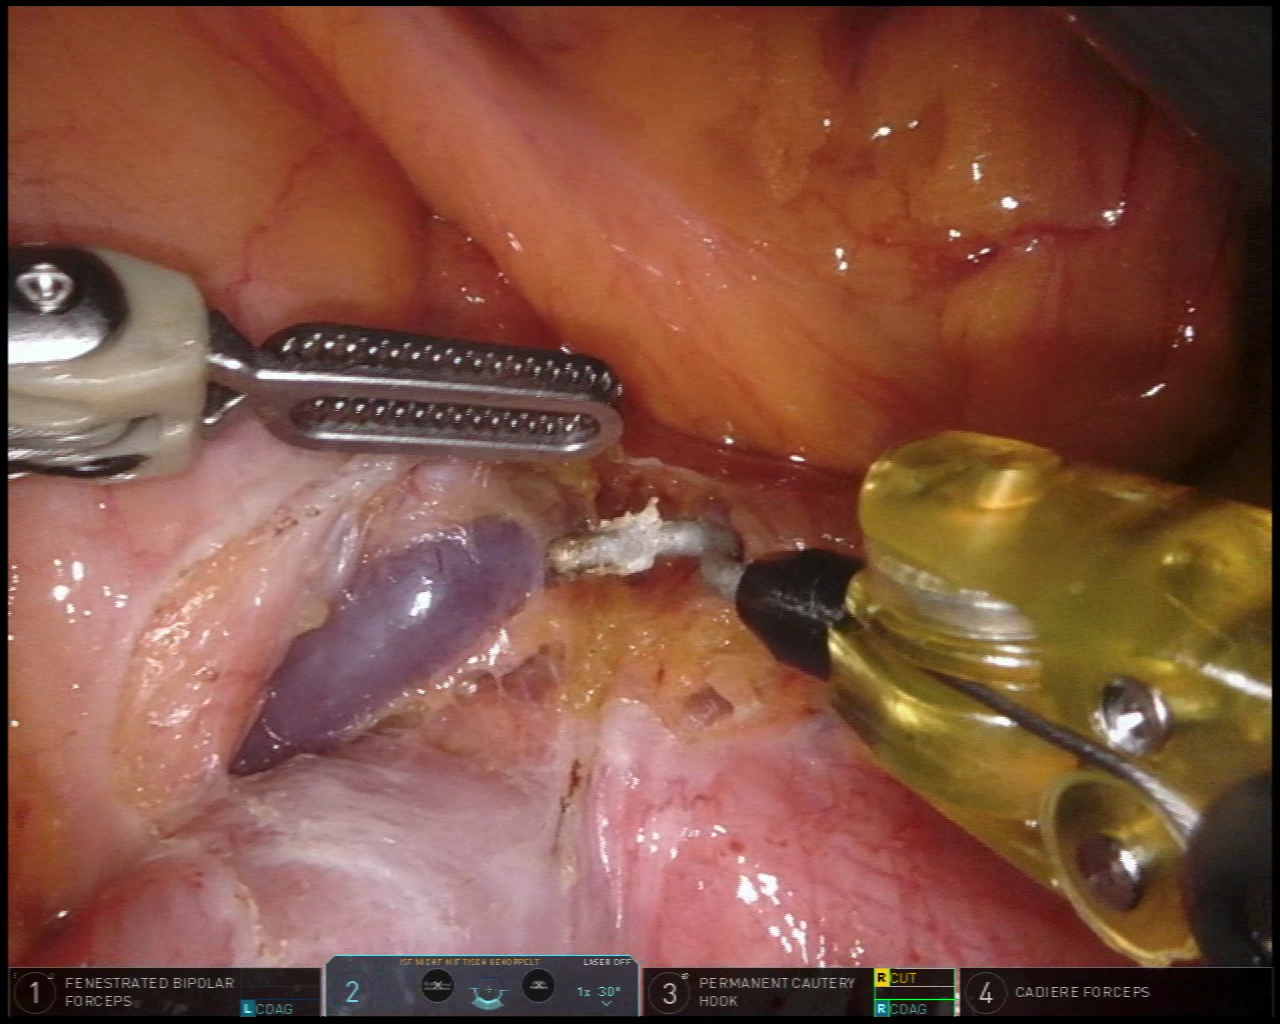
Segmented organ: intestinal_veins
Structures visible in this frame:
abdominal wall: no
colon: no
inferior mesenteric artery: no
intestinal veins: yes
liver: no
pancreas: no
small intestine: no
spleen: no
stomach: no
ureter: no
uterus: no
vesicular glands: no